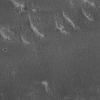
Atmospheric dust classification: not_dusty